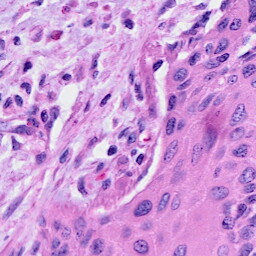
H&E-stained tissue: Cervix